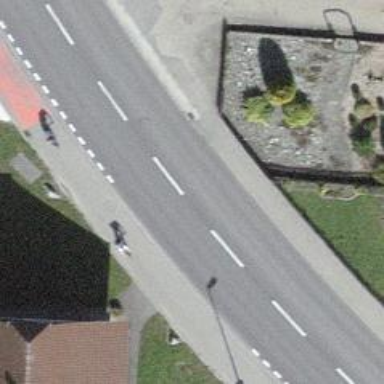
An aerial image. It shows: Primary road with asphalt surface.